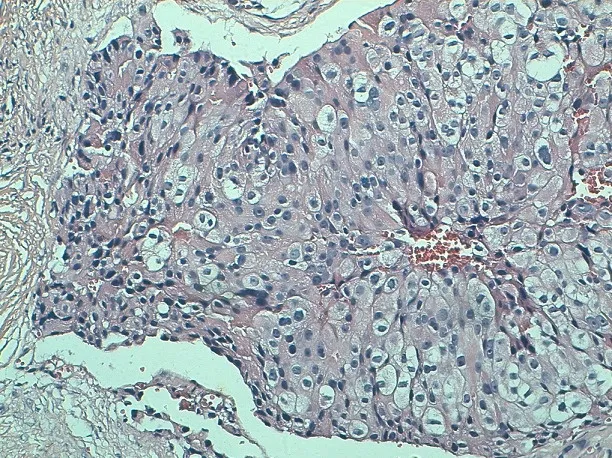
Type A cells are distinguished with abundant granular eosinophilic cytoplasm and type B cells with a micro-vacuolar cytoplasm (HES x200).
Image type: pathology (h&e)